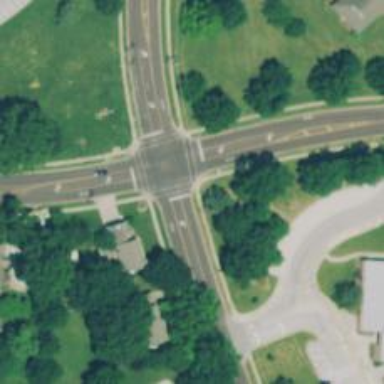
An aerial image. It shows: Solid stop line on the road.